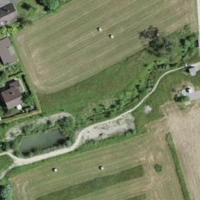
EUNIS habitat code: 53
Species observed at this site:
Lythrum salicaria
Tussilago farfara